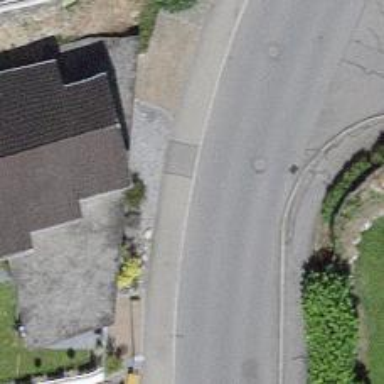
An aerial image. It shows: Kerb serving as barrier.